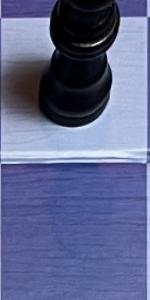
Label: Empty